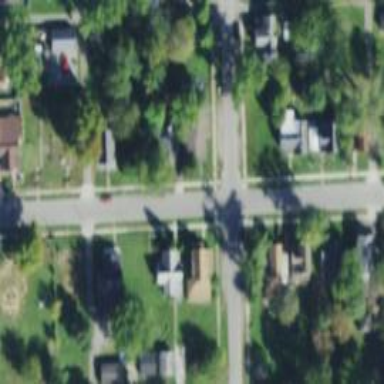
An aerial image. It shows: Residential road.